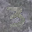
Label: 3